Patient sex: M
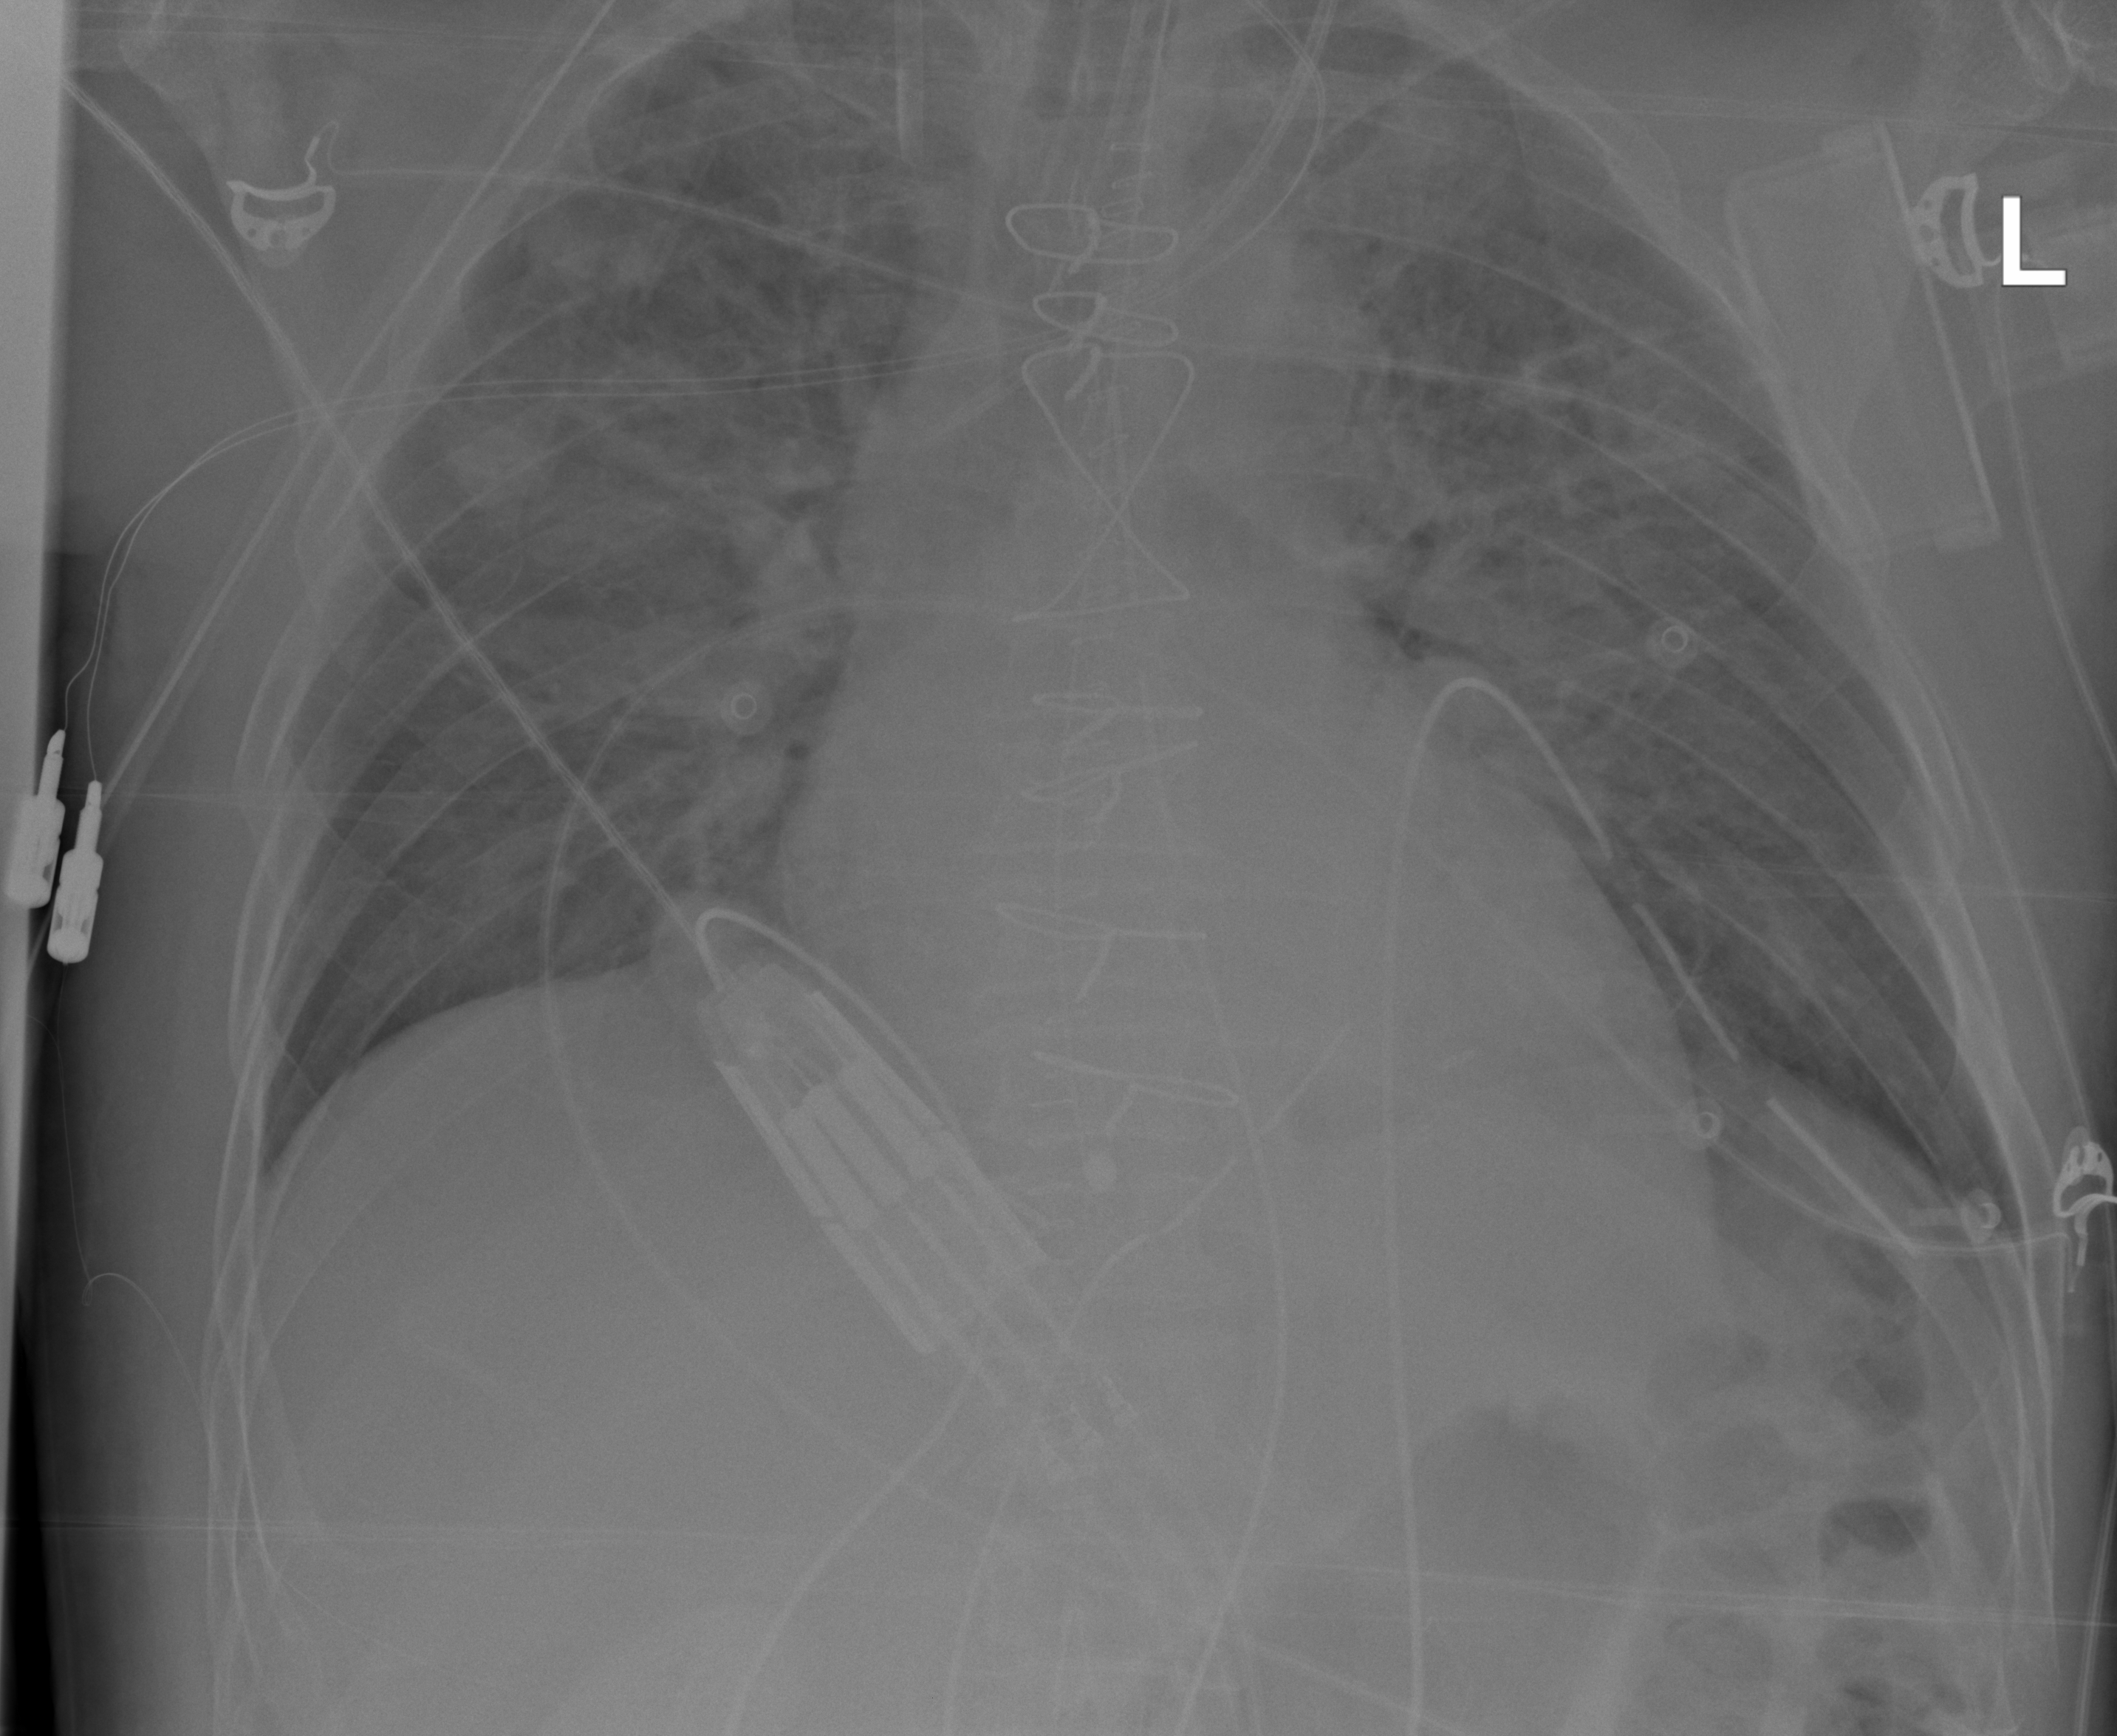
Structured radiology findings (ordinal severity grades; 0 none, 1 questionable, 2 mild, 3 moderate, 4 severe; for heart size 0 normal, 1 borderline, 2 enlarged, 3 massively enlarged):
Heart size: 1
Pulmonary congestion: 2
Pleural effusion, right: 0
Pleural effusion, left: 0
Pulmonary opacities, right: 2
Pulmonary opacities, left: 2
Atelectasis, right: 0
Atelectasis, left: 1